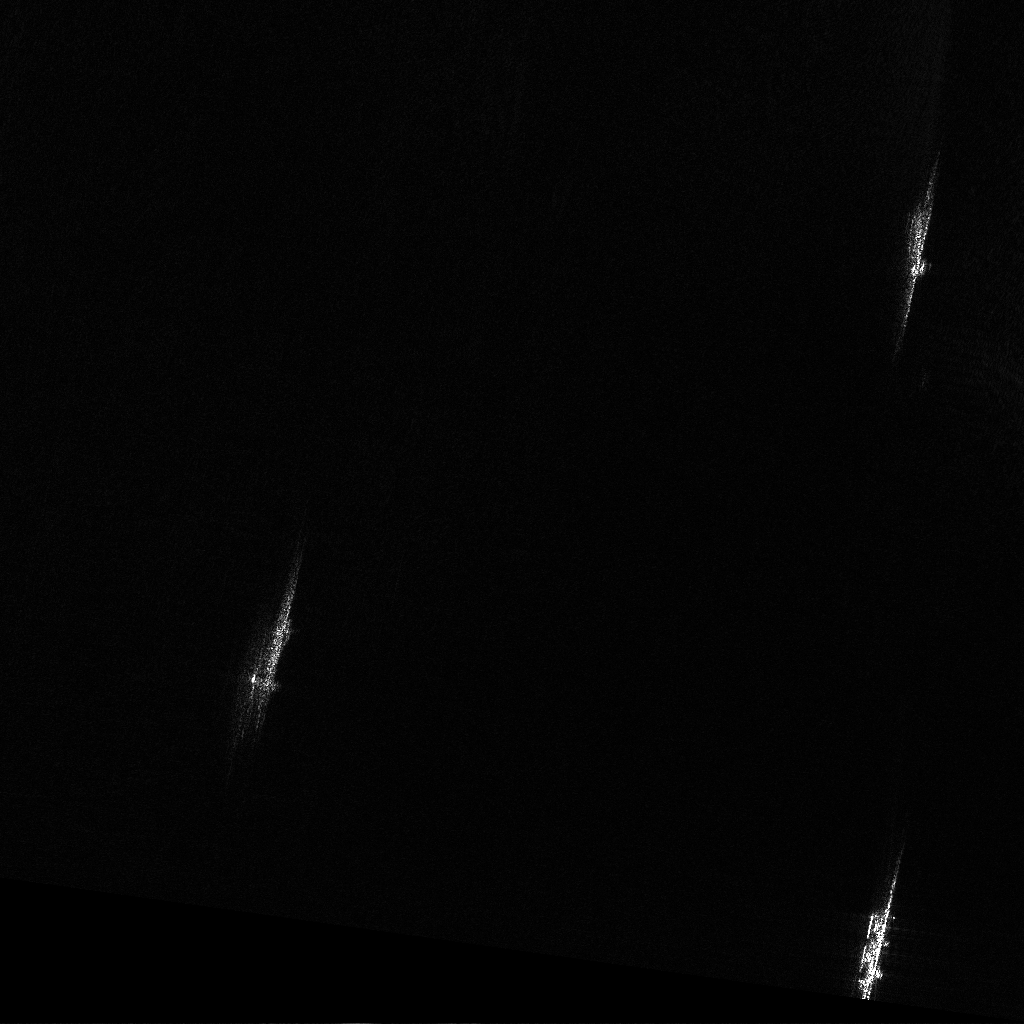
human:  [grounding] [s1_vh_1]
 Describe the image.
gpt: In the satellite image, there is  <ref>1 small cell-container </ref> <box>[[88, 17, 91, 27, 12]]</box> located at top right,  <ref>1 medium cell-container </ref> <box>[[24, 58, 27, 70, 13]]</box> located at left,  <ref>1 medium cell-container </ref> <box>[[83, 85, 87, 97, 13]]</box> located at bottom right.